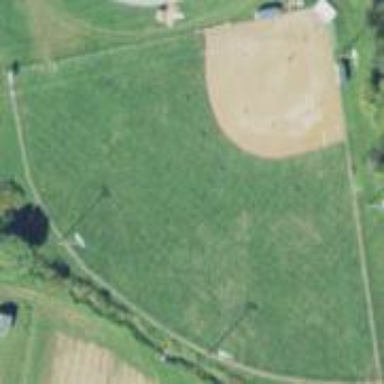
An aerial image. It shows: Baseball pitch for leisure land.